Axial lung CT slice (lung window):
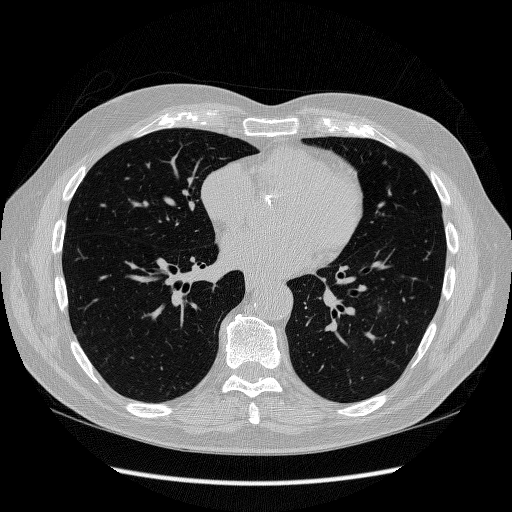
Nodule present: no